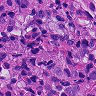
Metastatic tissue present: yes